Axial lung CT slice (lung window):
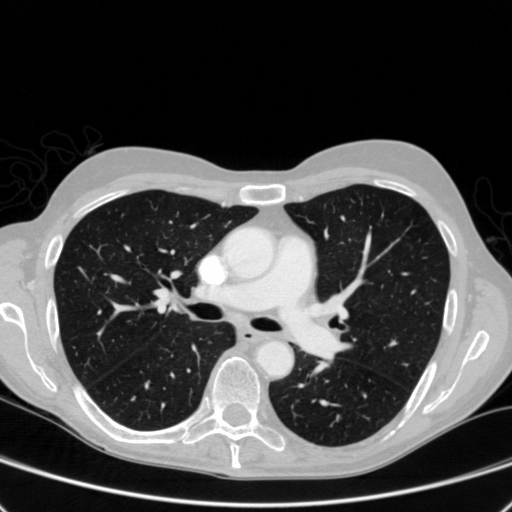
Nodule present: no